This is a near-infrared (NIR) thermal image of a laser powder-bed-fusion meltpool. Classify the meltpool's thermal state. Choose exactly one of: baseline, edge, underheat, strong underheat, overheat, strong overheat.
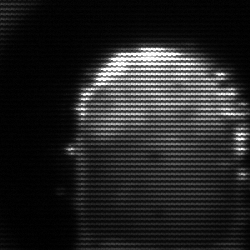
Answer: baseline